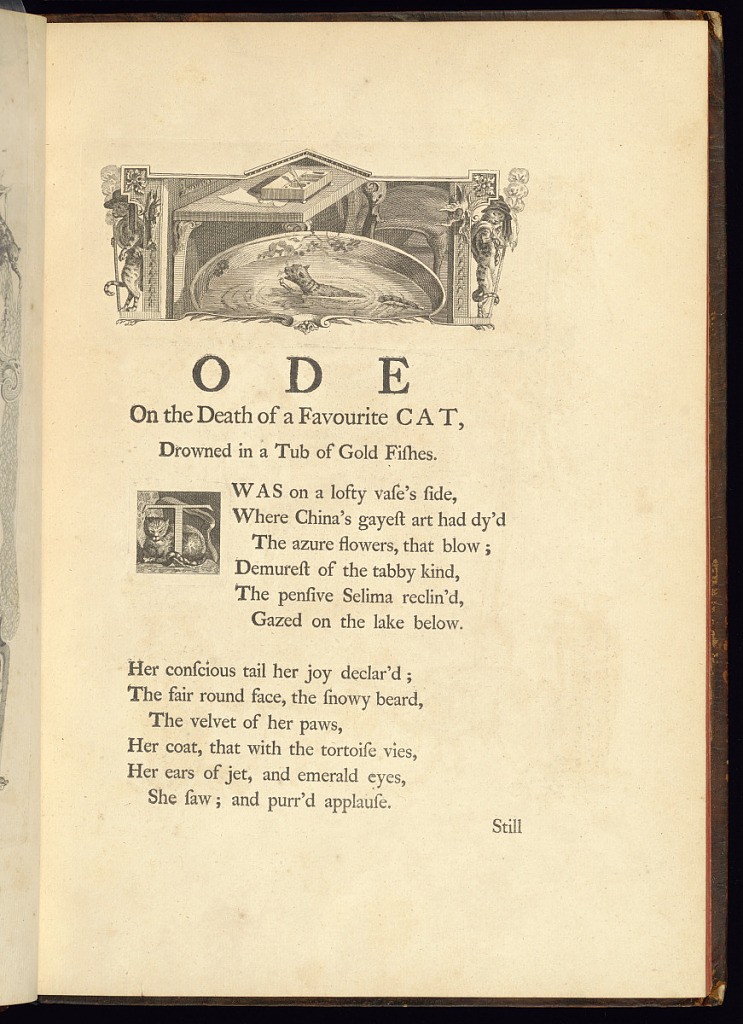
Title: Ode on the Death of a Favourite Cat, Drowned in a Tub of Gold Fishes.
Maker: Thomas Gray, British, 1716 – 1771
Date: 1753
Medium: Letterpress and etching on laid paper
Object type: Bound print
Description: First page of the poem ‘Ode on the Death of a Favourite Cat'. The text is letterpress printed with an etched illuminated letter ‘T' decorated with a cat. An etched headpiece above depicting a drowning cat in a tub within an interior with a table and chair behind. The vignette is within a decorative frame ornamented with rosettes, fleurons, fish, and birds, with standing cats on either side.